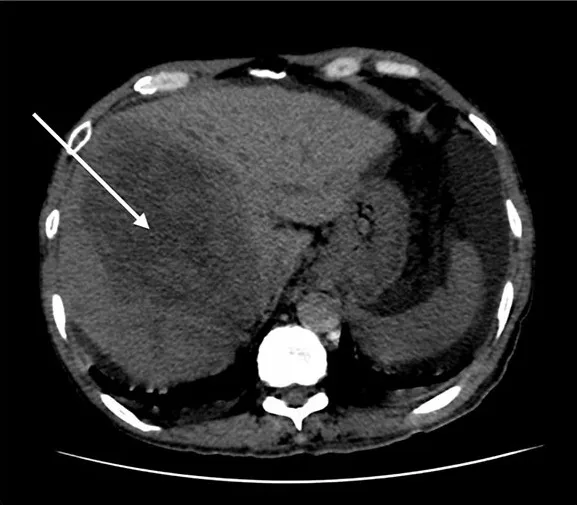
HRCT thorax, including the liver. Key images of two scans of the same patient, at the same slice taken 3 weeks apart. The initial scan shows a large right liver lobe mass (white arrow). Please note that no obvious lesion is seen in the left liver lobe.
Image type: radiology (ct)